Question: We are migrate cq 6.0 to 6.1
We noticed that our functionality broken and It became work if to disable following component:

'''
SocialJcrResourceProviderFactory
'''
How can I disable it when cq starts ?
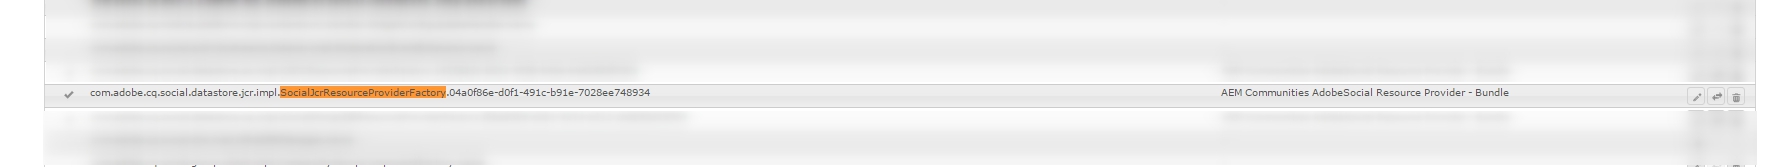
Answer: There used to be a bug in the Social resource provider that made search result appears twice when 'ResourceResolver.findResources()' is used for searching. That's most likely the cause.
Please make sure the <URL> has been installed:
Also, check <URL> that might have affected you.